Aerial crown-view tile of a tropical tree (Barro Colorado Island, Panama), acquired 20250217:
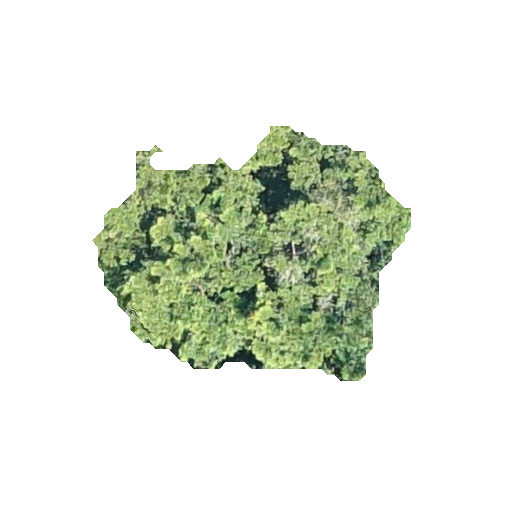
Species: Terminalia amazonia
GBIF accepted scientific name: Terminalia amazonica
Crown area: 81.778 m²